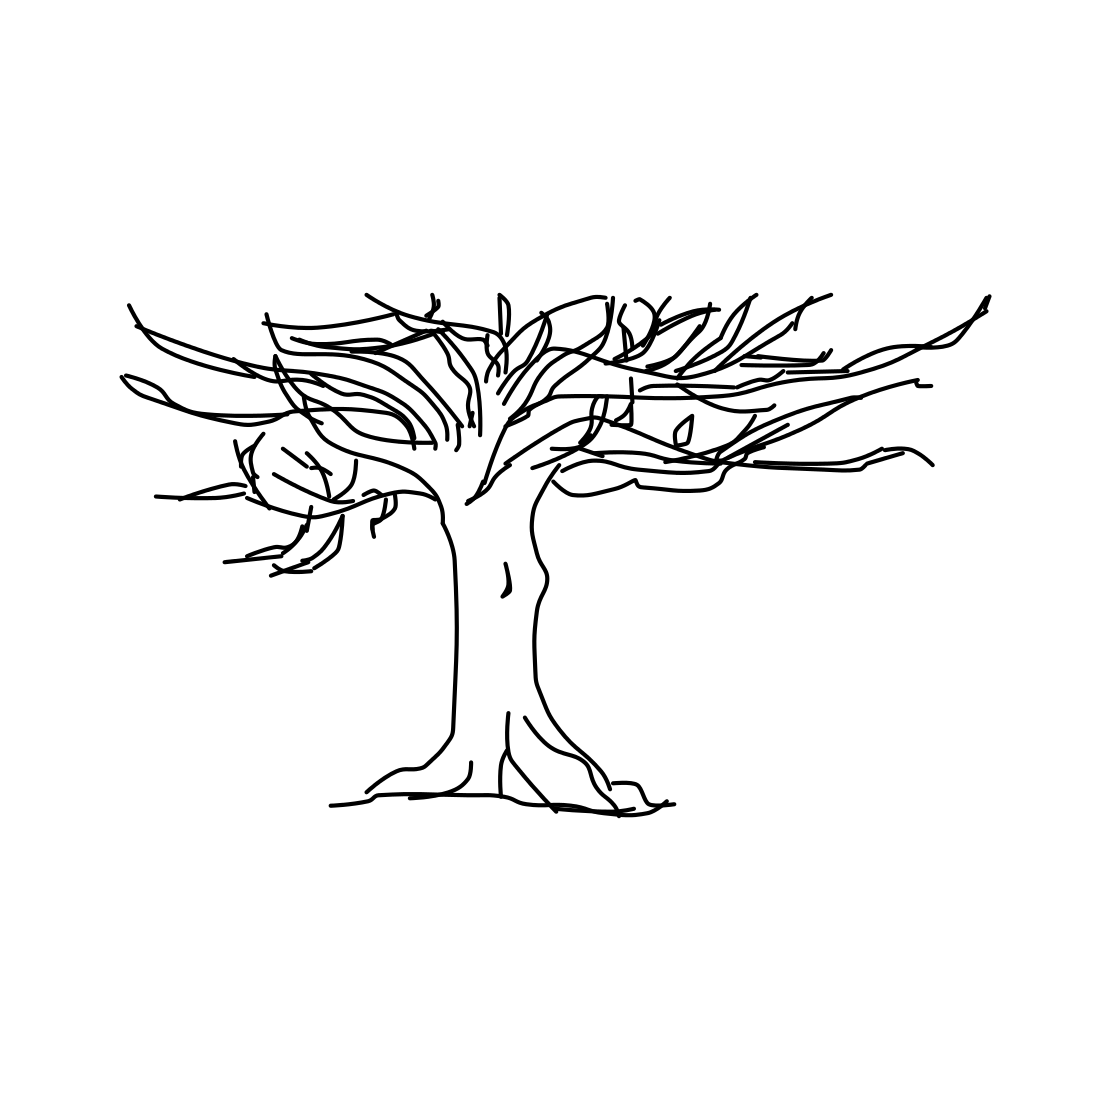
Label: tree